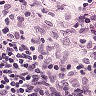
Metastatic tissue present: no